Question: when I unchecked Enable Make Dependency Checking in NetBeans IDE (see <URL> now IDE uses nvcc and compiles my .cu to .o but it doesn't do linking at all:
> "/usr/bin/make" -f nbproject/Makefile-Debug.mk QMAKE= SUBPROJECTS=
.build-conf make<URL>: Entering directory
'/me/NetBeansProjects/my_CUDA_1' "/usr/bin/make" -f nbproject/Makefile-Debug.mk dist/Debug/GNU-Linux-x86/libmy_cuda_1.a make[2]: Entering directory'/me/NetBeansProjects/my_CUDA_1' mkdir
-p build/Debug/GNU-Linux-x86 /usr/local/cuda-5.0/bin/nvcc -c -g -I/usr/local/cuda-5.0/include -I/usr/local/cuda-5.0/samples/common/inc -o build/Debug/GNU-Linux-x86/cudaMain.o cudaMain.cu mkdir -p dist/Debug/GNU-Linux-x86 rm -f dist/Debug/GNU-Linux-x86/libmy_cuda_1.a
ar -rv dist/Debug/GNU-Linux-x86/libmy_cuda_1.a
build/Debug/GNU-Linux-x86/cudaMain.o ar: creating
dist/Debug/GNU-Linux-x86/libmy_cuda_1.a a -
build/Debug/GNU-Linux-x86/cudaMain.o ranlib
dist/Debug/GNU-Linux-x86/libmy_cuda_1.a make[2]: Leaving directory
'/me/NetBeansProjects/my_CUDA_1' make[1]: Leaving directory'/me/NetBeansProjects/my_CUDA_1'BUILD SUCCESSFUL (total time: 2s)
I can link from terminal:
> comp@comp:# ls
cudaMain.ocomp@comp:# g++ -m64 -o cudaMain cudaMain.o -L/usr/local/cuda-5.0/lib64 -lcudart
comp@comp:#./cudaMain
comp@comp:/me/NetBeansProjects/my_CUDA_1/build/Debug/GNU-Linux-x86#
I think this is something related to the fact that it doesn't check make dependency (?)
what to check/uncheck/delete/add/change in IDE to enable linking?
I don't know why but there is no options related to linking in Projects->Properties.
EDIT:
at this moment I resolved ALL issues to install (with <URL> and compile with Netbeans ALL samples projects and to compile and run my own.

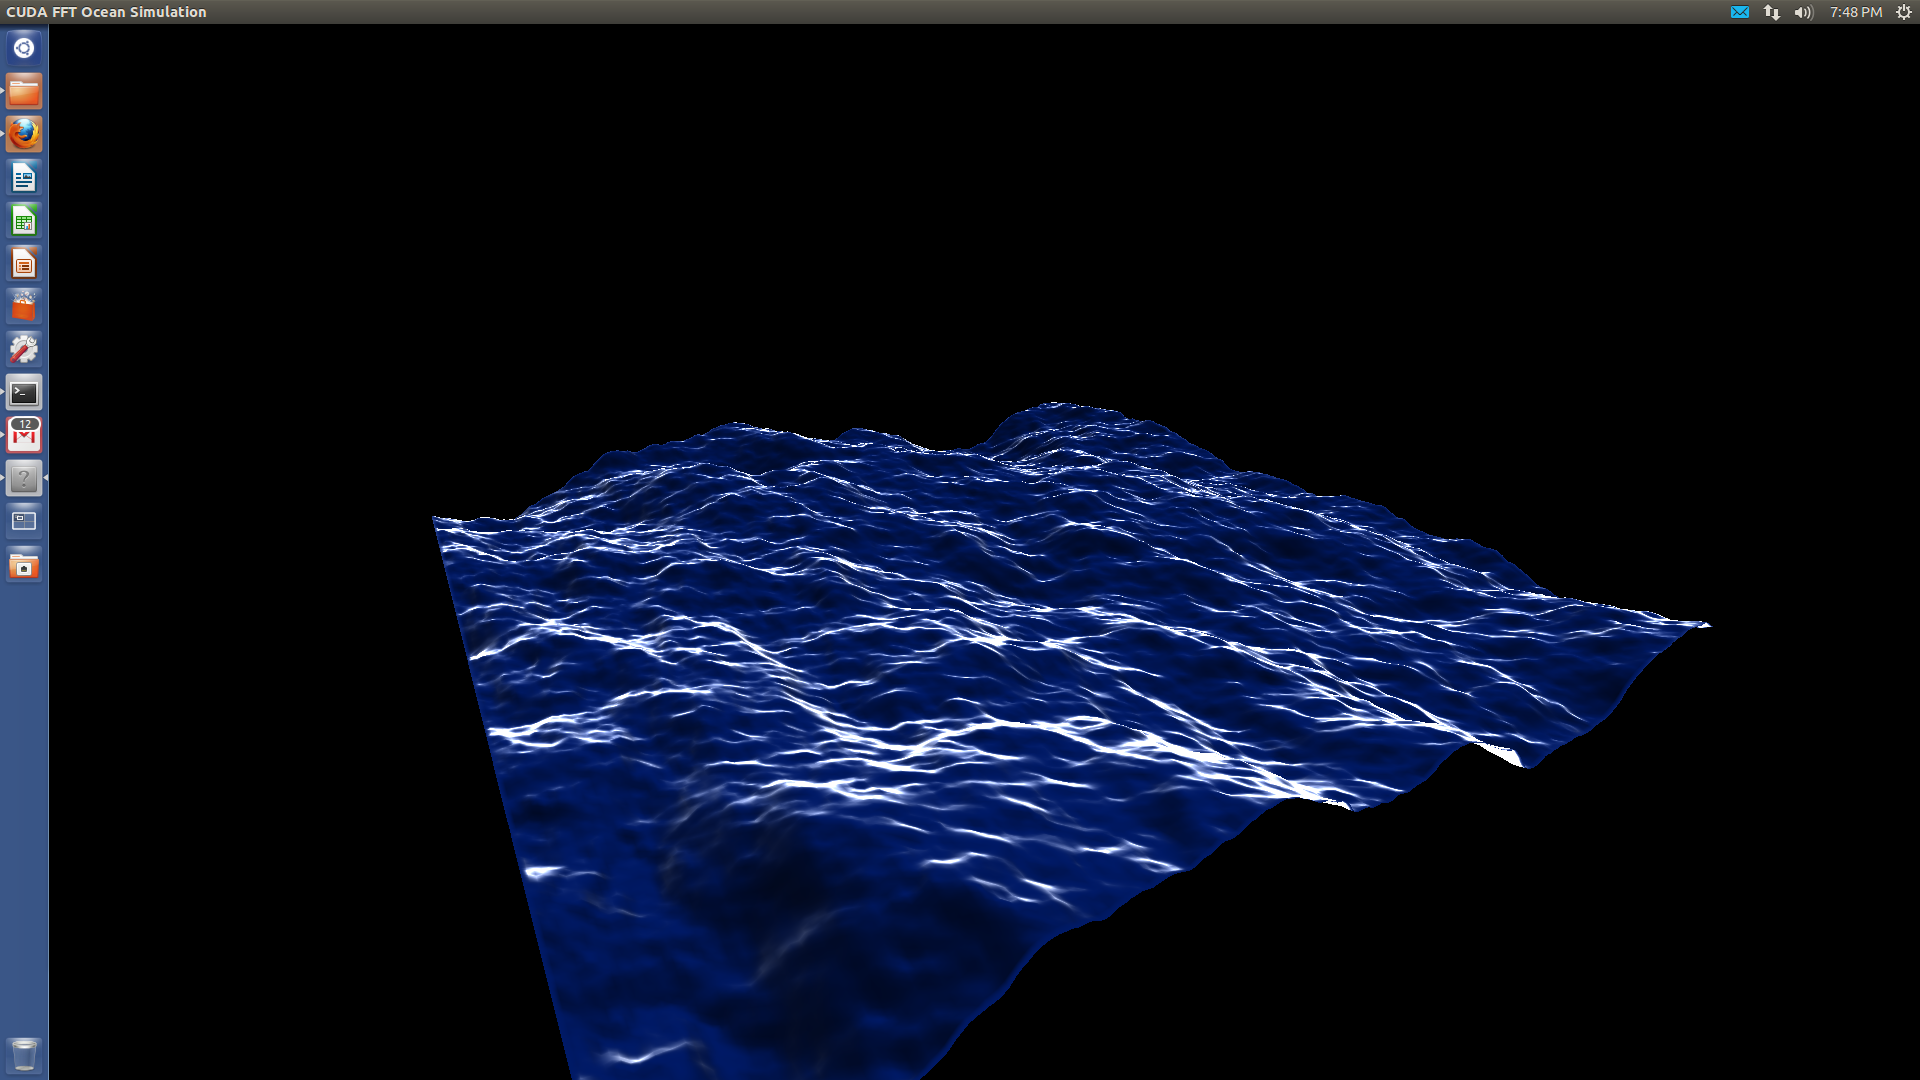
Answer: I changed before Configuration Type to Static Library and it was mistake: should be Application, then linking is possible. and I have to change Run command in Ide from debug location to:
> dist/Debug/GNU-Linux-x86/my_cuda_1
and use GNU Tool Collections.
now it is ok. it build .o and then links with libcudart.so to create executable:
'''
"/usr/bin/make" -f nbproject/Makefile-Debug.mk QMAKE= SUBPROJECTS= .clean-conf
make[1]: Entering directory '/me/NetBeansProjects/my_CUDA_1'
rm -f -r build/Debug
rm -f dist/Debug/GNU-Linux-x86/my_cuda_1
make[1]: Leaving directory '/me/NetBeansProjects/my_CUDA_1'
CLEAN SUCCESSFUL (total time: 113ms)
"/usr/bin/make" -f nbproject/Makefile-Debug.mk QMAKE= SUBPROJECTS= .build-conf
make[1]: Entering directory '/me/NetBeansProjects/my_CUDA_1'
"/usr/bin/make" -f nbproject/Makefile-Debug.mk dist/Debug/GNU-Linux-x86/my_cuda_1
make[2]: Entering directory '/me/NetBeansProjects/my_CUDA_1'
mkdir -p build/Debug/GNU-Linux-x86
/usr/local/cuda-5.0/bin/nvcc -c -g -I/usr/local/cuda-5.0/include -I/usr/local/cuda-5.0/samples/common/inc -o build/Debug/GNU-Linux-x86/cudaMain.o cudaMain.cu
mkdir -p dist/Debug/GNU-Linux-x86
/usr/local/cuda-5.0/bin/nvcc -o dist/Debug/GNU-Linux-x86/my_cuda_1 build/Debug/GNU-Linux-x86/cudaMain.o -lcudart
make[2]: Leaving directory '/me/NetBeansProjects/my_CUDA_1'
make[1]: Leaving directory '/me/NetBeansProjects/my_CUDA_1'
BUILD SUCCESSFUL (total time: 2s)
'''
> CUDA Clock sample GPU Device 0: "GeForce GT 630" with compute
capability 2.1Total clocks = 52926RUN SUCCESSFUL (total time: 151ms)